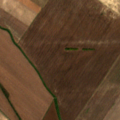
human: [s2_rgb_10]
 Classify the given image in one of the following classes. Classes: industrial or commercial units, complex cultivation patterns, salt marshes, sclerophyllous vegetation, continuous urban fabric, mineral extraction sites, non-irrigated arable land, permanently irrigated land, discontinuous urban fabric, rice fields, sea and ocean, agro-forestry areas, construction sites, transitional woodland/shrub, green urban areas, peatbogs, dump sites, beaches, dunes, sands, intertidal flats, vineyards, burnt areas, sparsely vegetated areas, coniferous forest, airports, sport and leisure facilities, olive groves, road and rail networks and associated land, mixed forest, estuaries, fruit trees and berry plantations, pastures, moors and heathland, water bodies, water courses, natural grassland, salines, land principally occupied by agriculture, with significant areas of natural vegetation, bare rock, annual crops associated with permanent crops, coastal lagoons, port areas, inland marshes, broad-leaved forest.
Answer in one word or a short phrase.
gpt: non-irrigated arable land